Question: What is the value of the measurement in the image?
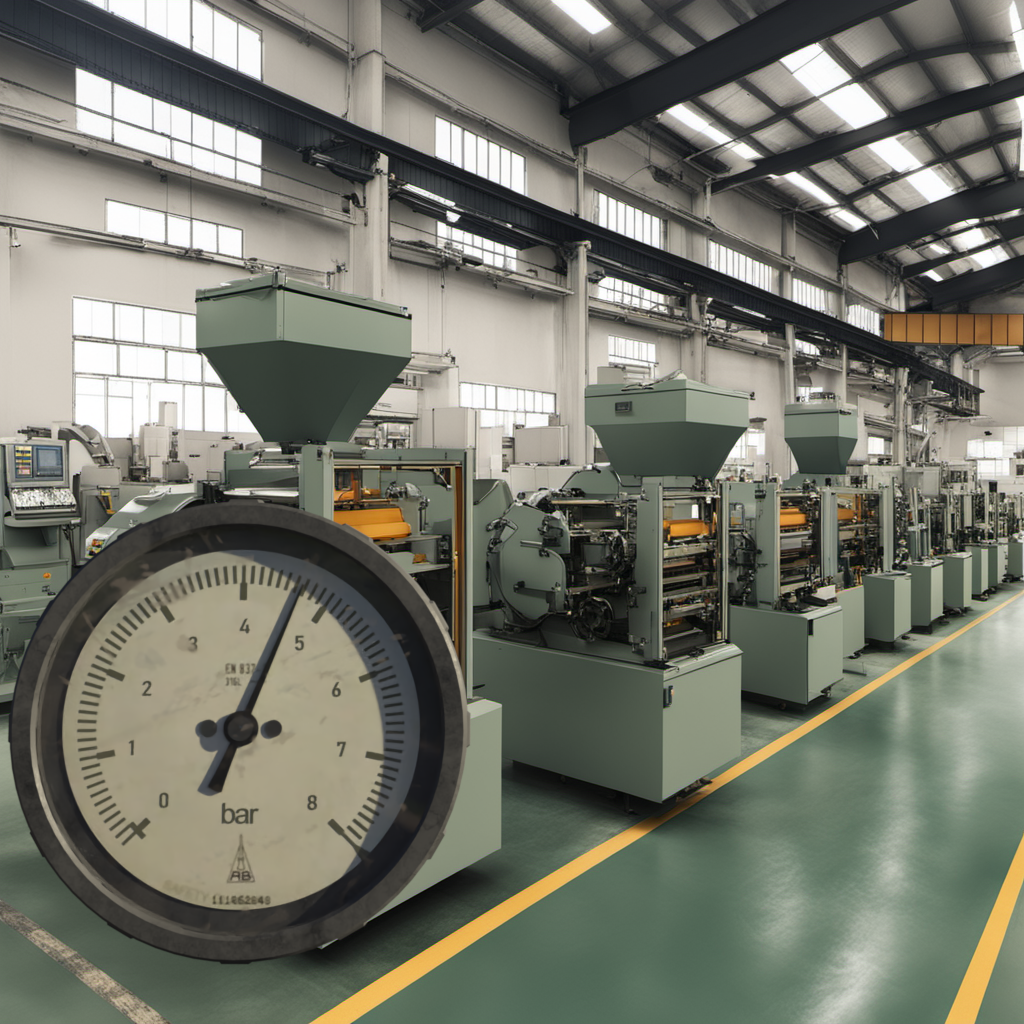
Answer: The result is 4.66
Question: What is the value range of the measurement in the image?
Answer: The range is from 0 to 8
Question: What is the minimum and maximum value range of the measurement in the image?
Answer: The minimum value is 0 and the maximum value is 8